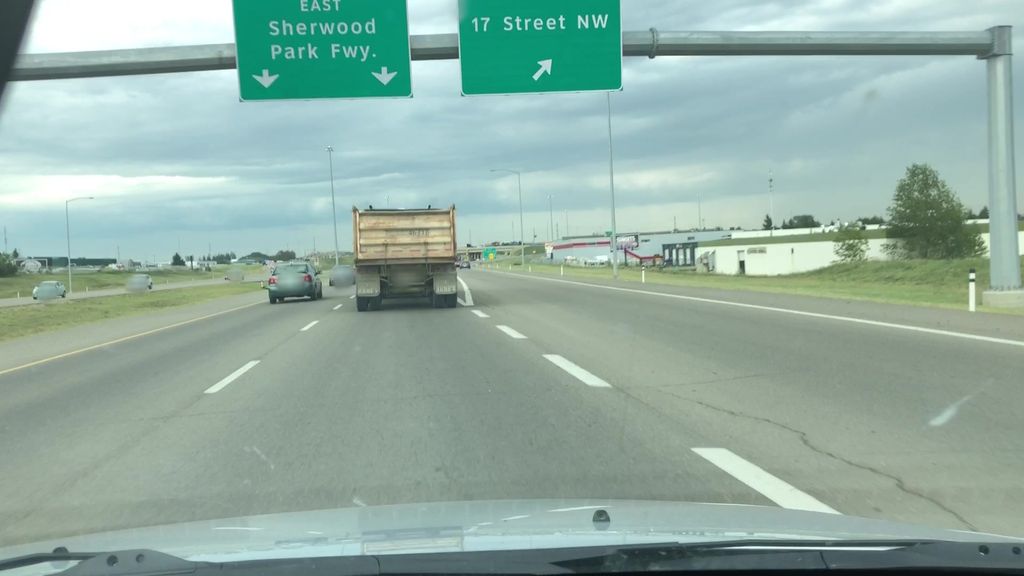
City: edmonton